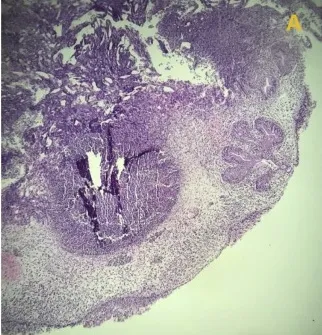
Histopathological analysis of the patient's bladder biopsy. (A) Specimen consists of polypoid mucosal tissue. The surface is coated with partially-eroded urothelial cells.
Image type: pathology (h&e)